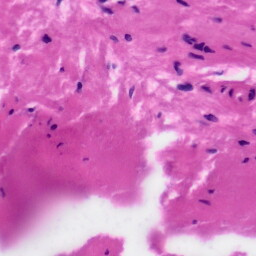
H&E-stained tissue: Tonsil